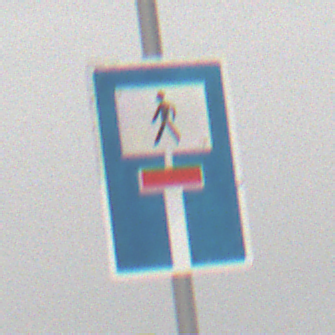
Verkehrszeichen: SackgasseFussgaengerDurchlaessig
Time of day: MorningAfternoon
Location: Outdoor (Nature)
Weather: Overcast
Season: Winter
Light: Natural